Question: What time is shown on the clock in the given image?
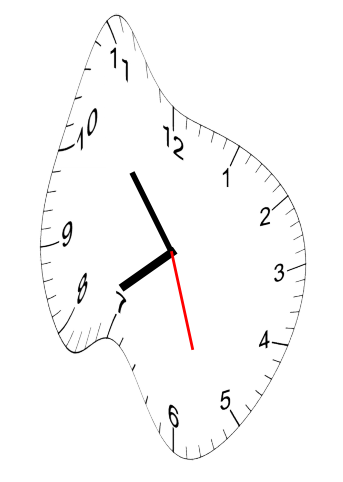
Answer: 07:53:27